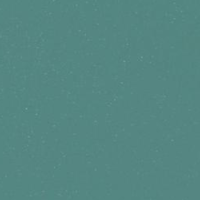
EUNIS habitat code: 14
Species observed at this site:
Lysandra bellargus